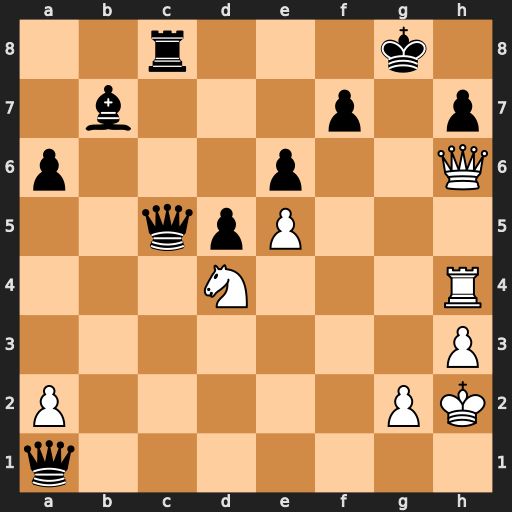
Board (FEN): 2r3k1/1b3p1p/p3p2Q/2qpP3/3N3R/7P/P5PK/q7
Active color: w
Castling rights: -
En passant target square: -
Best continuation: Rg4+ Kh8 Qf6#